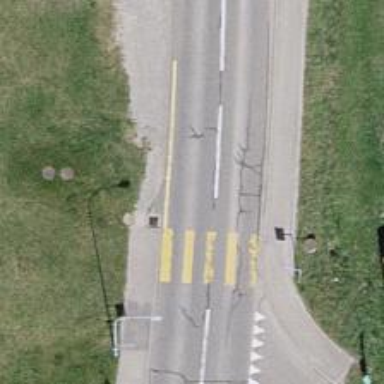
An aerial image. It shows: Uncontrolled road crossing.